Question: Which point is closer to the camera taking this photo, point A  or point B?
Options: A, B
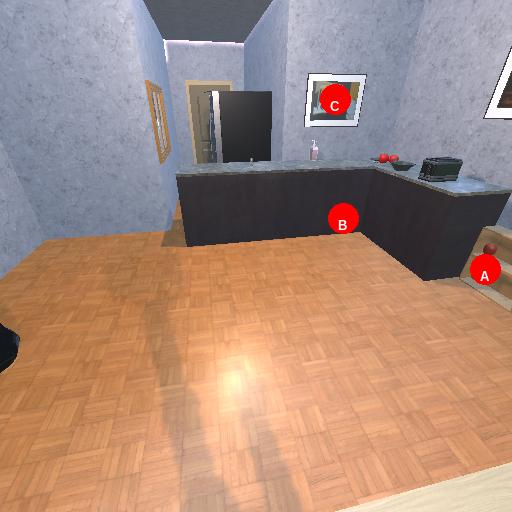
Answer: A